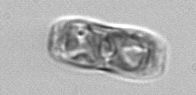
Label: pennate_morphotype1